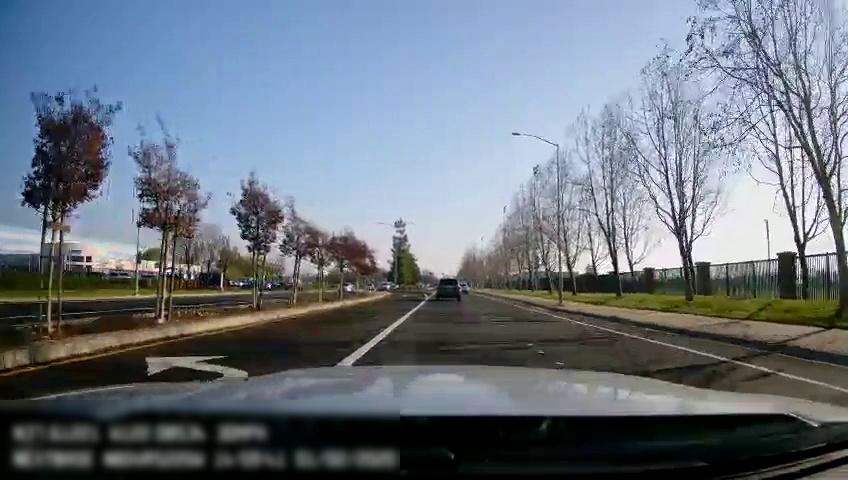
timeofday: Day
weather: Sunny
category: Drivable Space
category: Drivable Space
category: Vehicles | Car
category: Vehicles | SUV
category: Vehicles | Car
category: Lanes | Alternate Lane
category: Lanes | Alternate Lane
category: Lanes | Current Lane
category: Lanes | Alternate Lane
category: Lanes | Current Lane
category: Lanes | Opposite Lane